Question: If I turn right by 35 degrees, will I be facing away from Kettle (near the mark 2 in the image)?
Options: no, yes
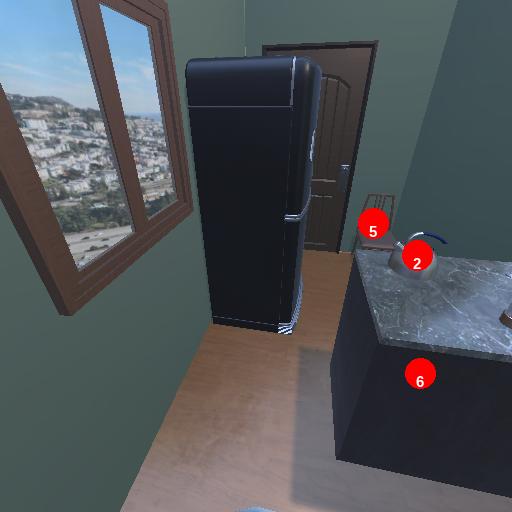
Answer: no